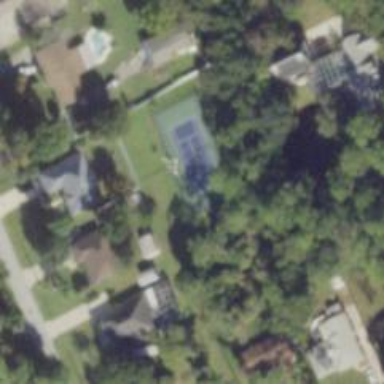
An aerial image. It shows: Tennis court on pitch.